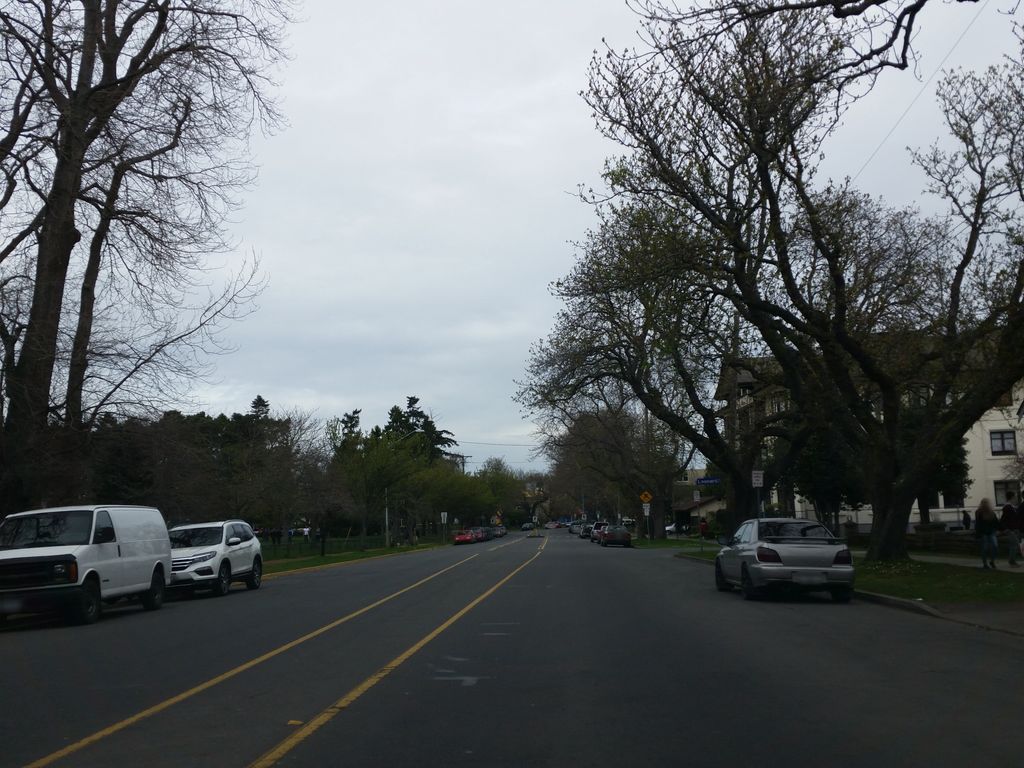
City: victoria